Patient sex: M
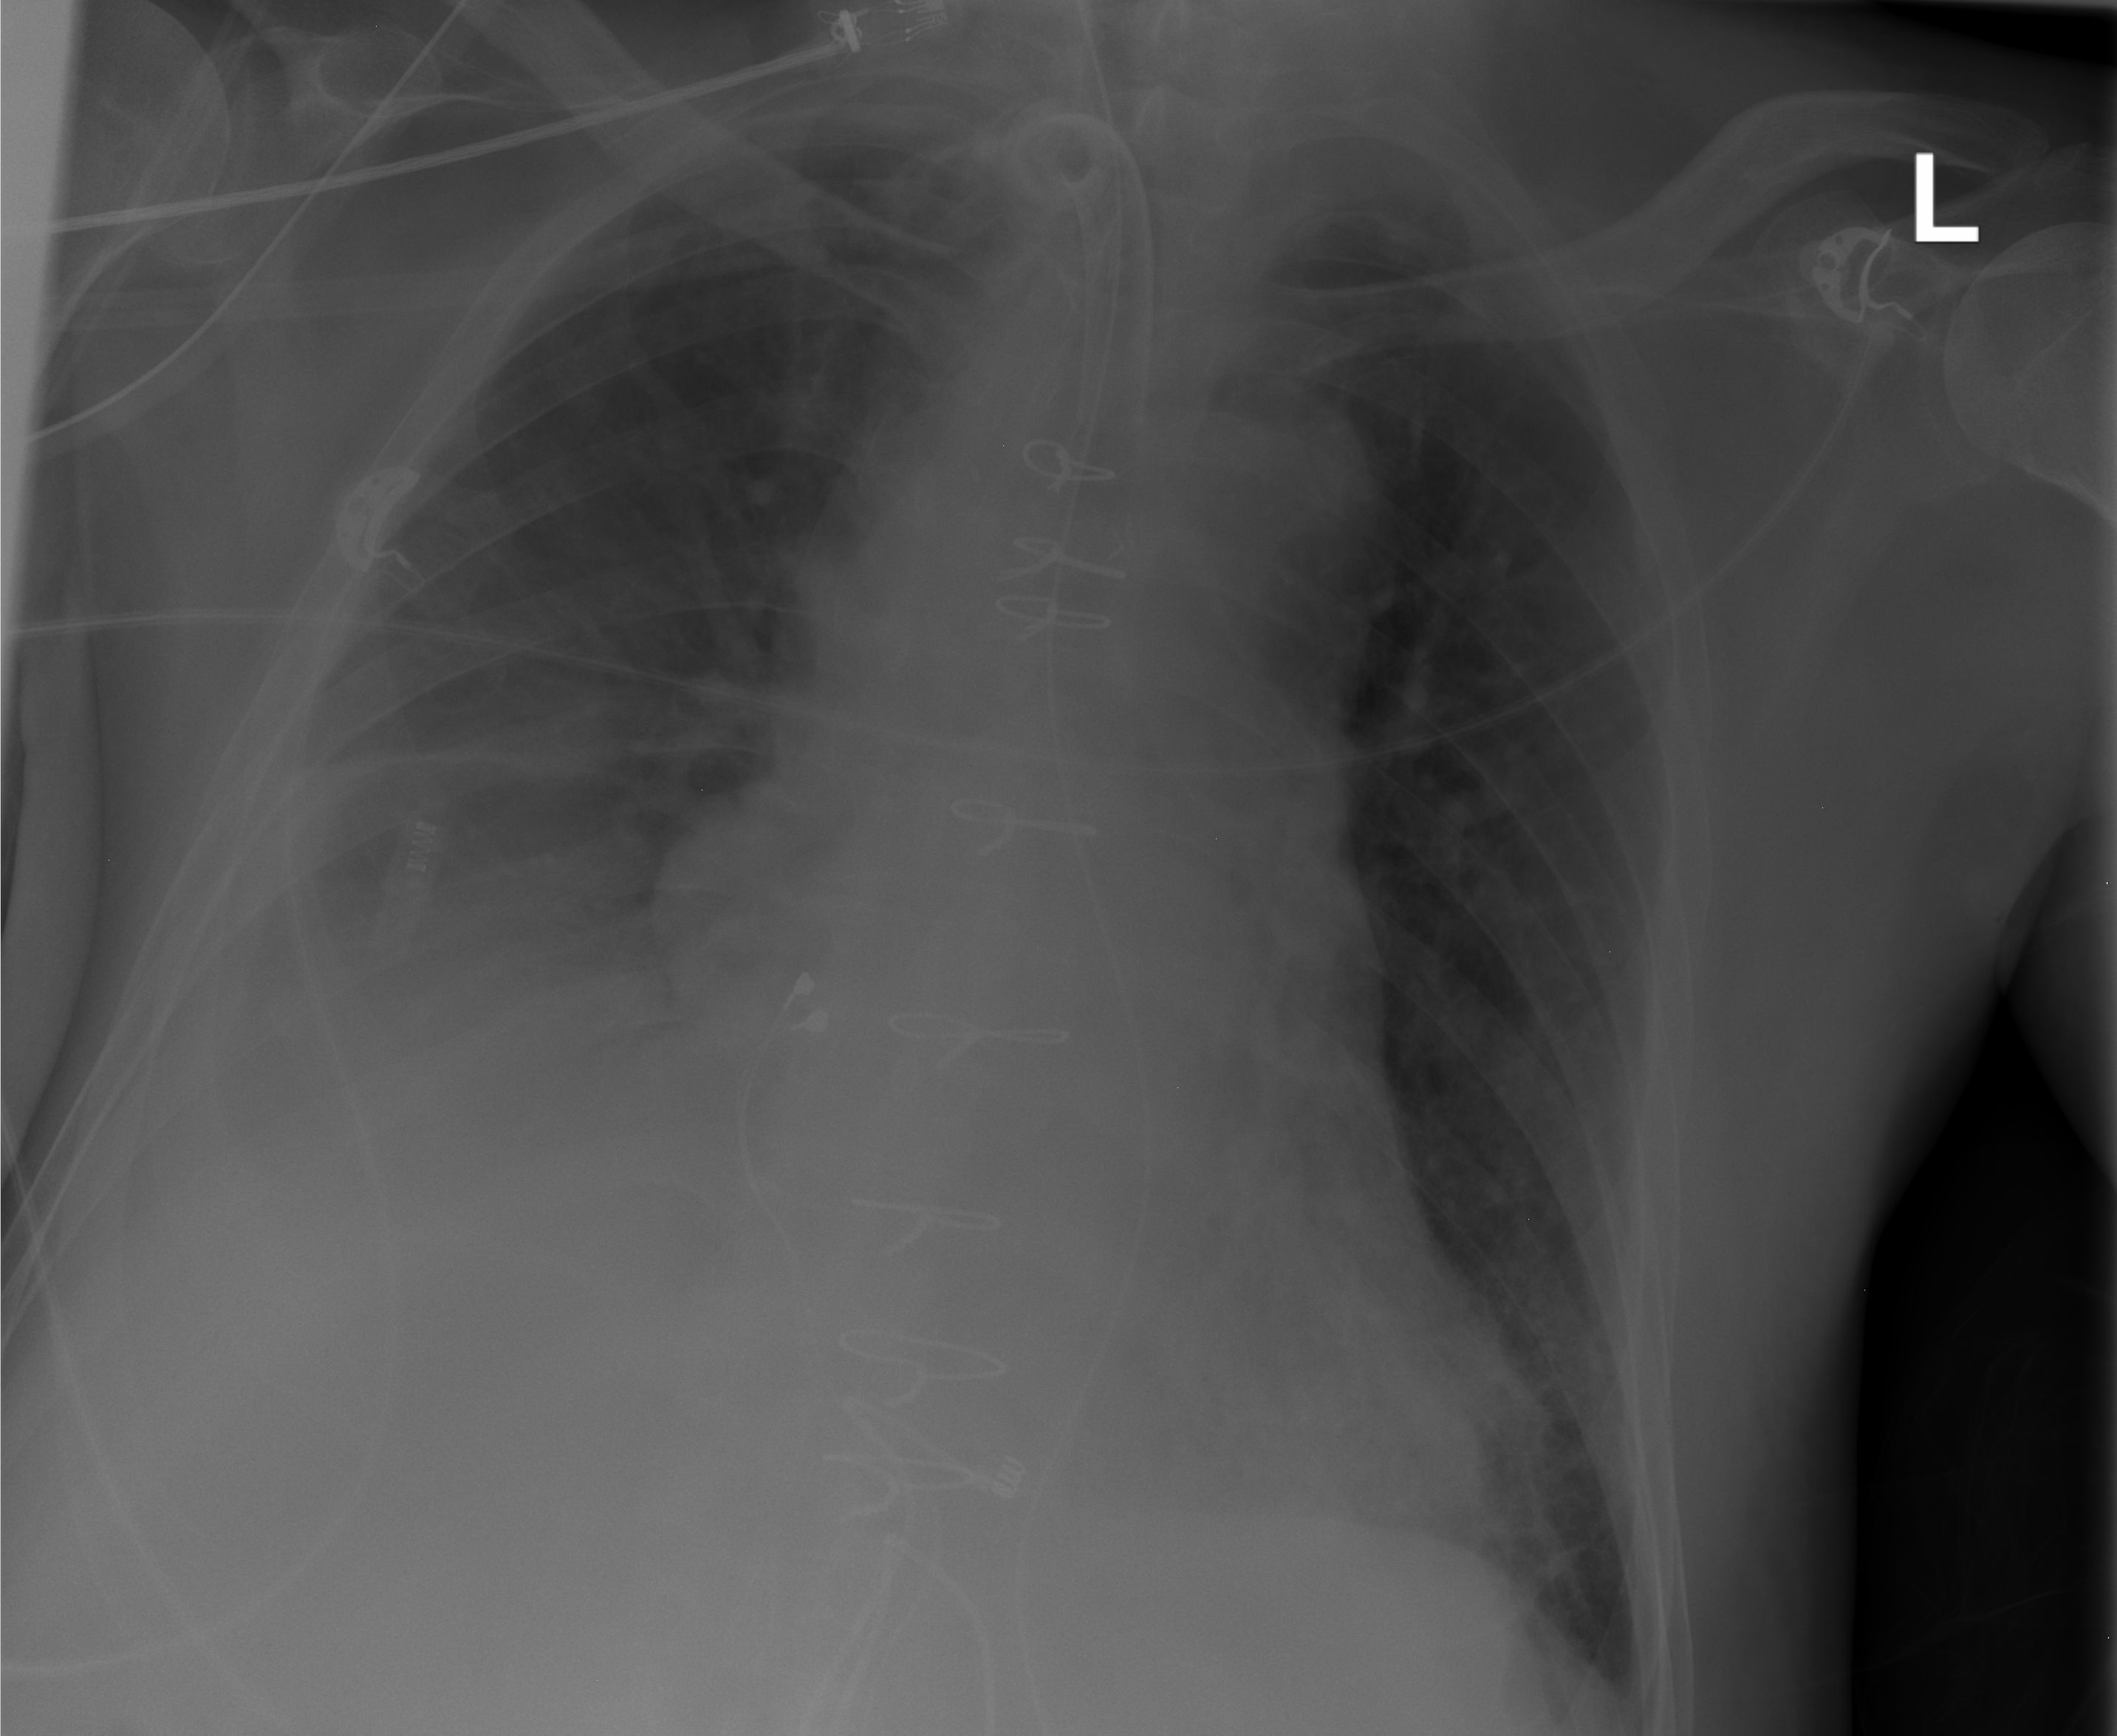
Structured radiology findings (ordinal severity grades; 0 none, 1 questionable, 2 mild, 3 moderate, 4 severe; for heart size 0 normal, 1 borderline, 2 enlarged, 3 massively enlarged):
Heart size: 2
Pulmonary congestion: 0
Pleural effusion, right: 2
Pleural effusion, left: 0
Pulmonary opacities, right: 0
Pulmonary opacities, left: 0
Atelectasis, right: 2
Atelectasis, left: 2